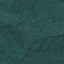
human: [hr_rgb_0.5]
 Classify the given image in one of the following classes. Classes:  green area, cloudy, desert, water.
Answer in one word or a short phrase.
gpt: green area